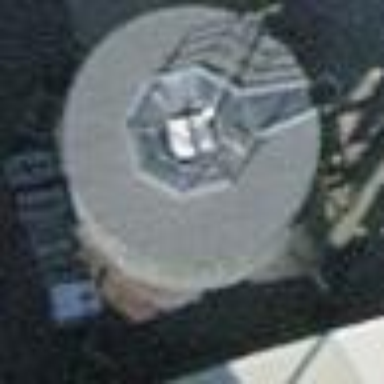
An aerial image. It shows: Silo building with storage tank.